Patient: sex F, age 38
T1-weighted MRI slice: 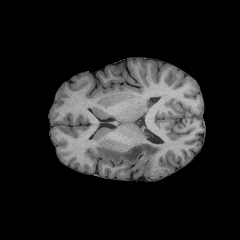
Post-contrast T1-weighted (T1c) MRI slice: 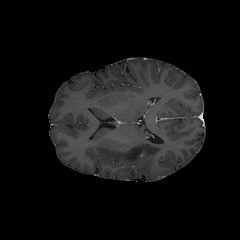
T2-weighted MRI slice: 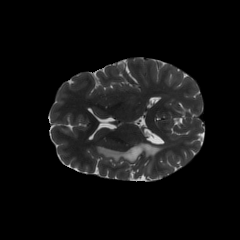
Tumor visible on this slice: yes
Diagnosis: Astrocytoma, IDH-mutant
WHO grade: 3